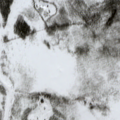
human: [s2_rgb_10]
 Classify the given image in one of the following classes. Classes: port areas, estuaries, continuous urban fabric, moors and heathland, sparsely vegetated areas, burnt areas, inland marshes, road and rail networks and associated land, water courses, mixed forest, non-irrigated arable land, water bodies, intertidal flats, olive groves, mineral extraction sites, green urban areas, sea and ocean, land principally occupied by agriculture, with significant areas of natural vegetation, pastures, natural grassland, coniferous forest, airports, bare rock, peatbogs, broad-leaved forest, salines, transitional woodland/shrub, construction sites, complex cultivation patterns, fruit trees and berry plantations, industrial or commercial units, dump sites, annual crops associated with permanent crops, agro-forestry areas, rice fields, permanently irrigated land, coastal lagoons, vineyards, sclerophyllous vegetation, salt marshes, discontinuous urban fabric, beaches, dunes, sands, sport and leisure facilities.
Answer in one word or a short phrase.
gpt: coniferous forest, transitional woodland/shrub, peatbogs